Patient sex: M
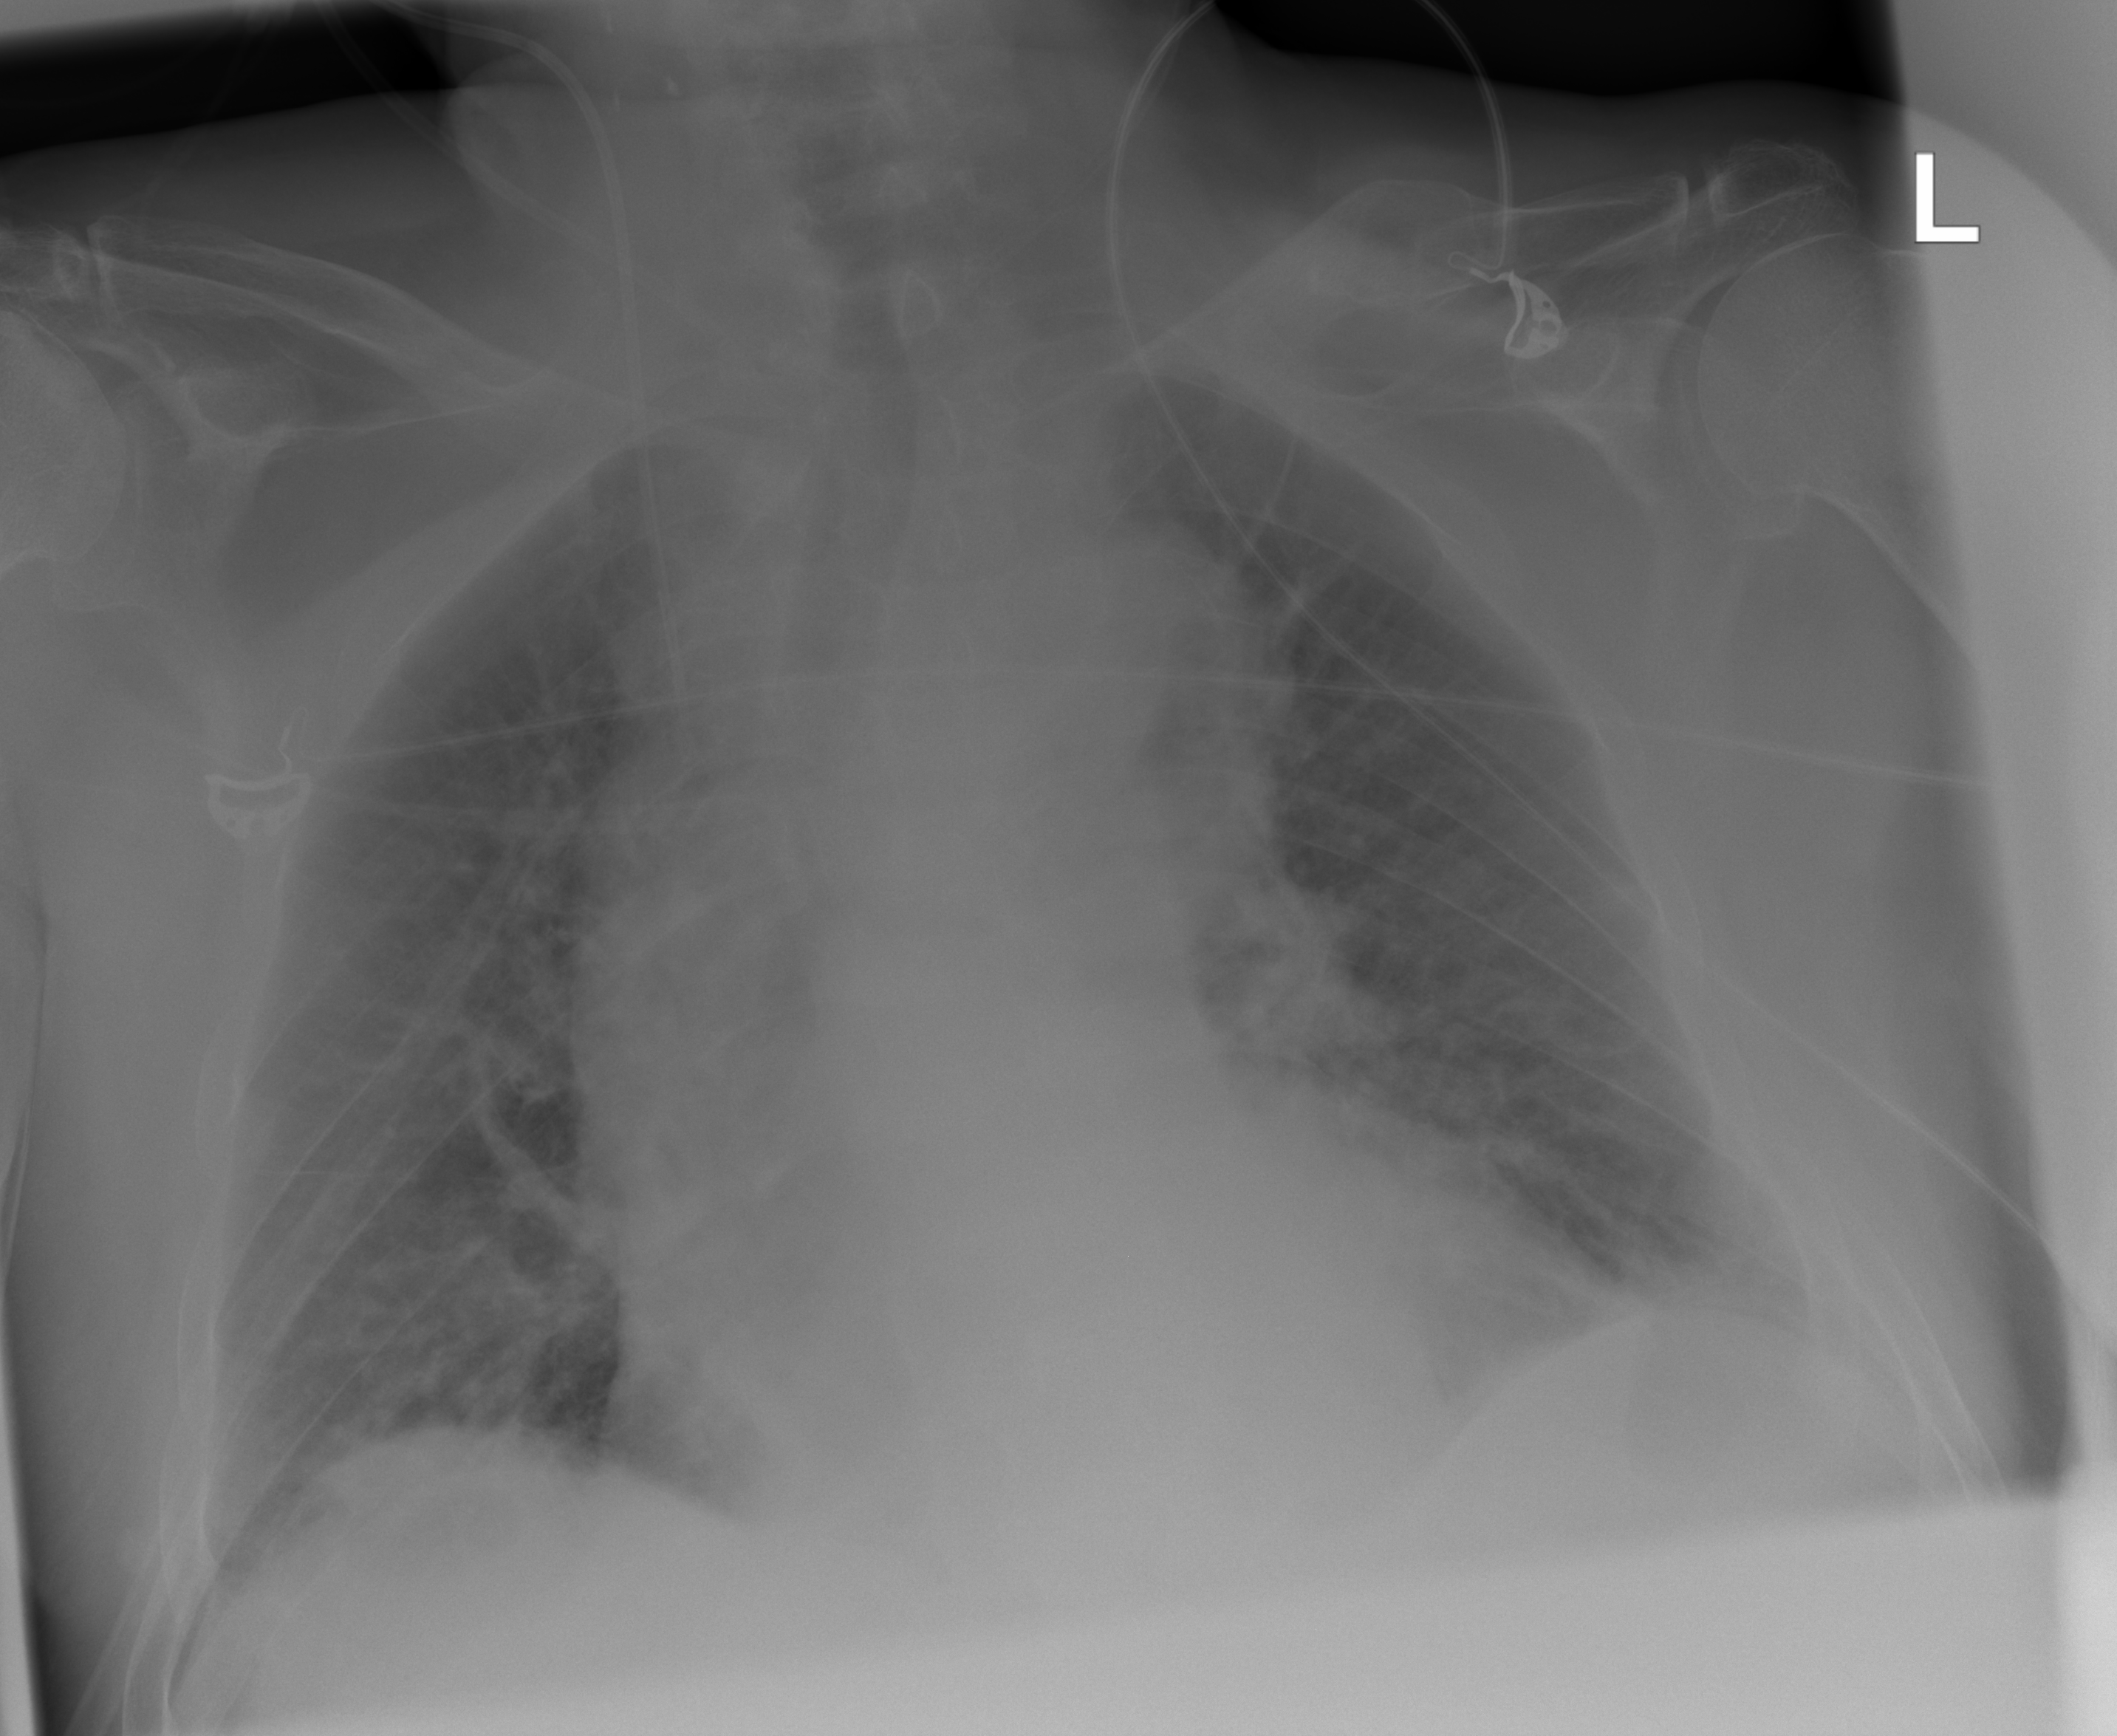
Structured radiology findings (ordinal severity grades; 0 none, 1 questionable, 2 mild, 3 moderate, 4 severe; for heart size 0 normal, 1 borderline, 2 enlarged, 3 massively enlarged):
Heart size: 2
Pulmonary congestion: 2
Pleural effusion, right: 2
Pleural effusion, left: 2
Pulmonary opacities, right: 2
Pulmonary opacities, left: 2
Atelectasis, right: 2
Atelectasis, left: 2